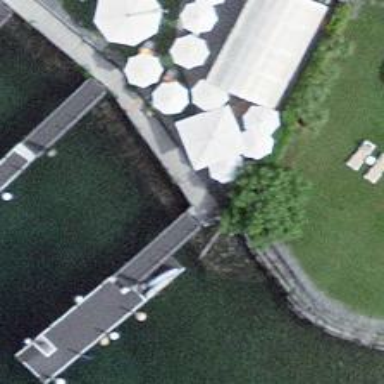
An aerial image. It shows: Man-made pier.